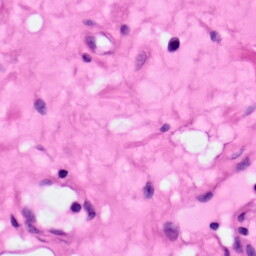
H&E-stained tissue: Pancreatic